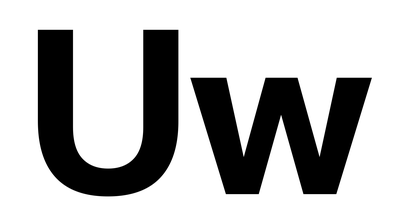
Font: InstrumentSans_Bold